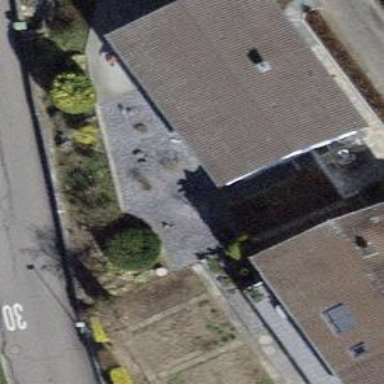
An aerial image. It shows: Building with tile roof.